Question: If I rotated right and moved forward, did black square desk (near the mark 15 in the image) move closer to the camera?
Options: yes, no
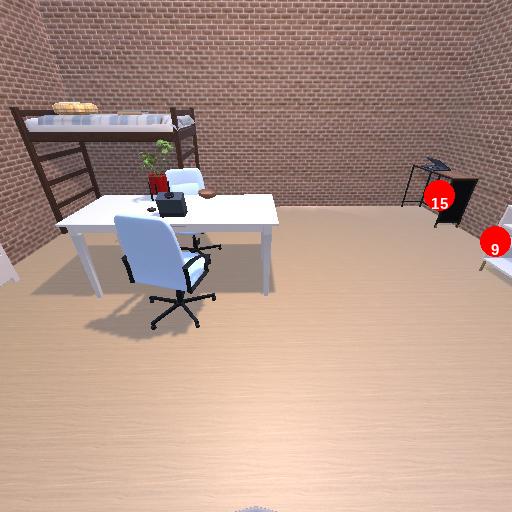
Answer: yes